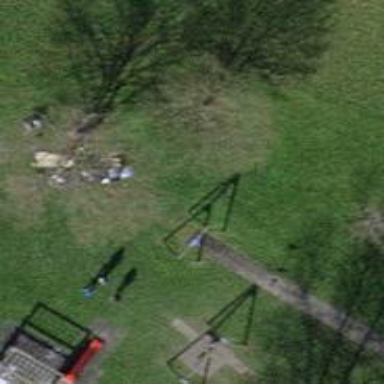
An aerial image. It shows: Playground featuring zipwire.